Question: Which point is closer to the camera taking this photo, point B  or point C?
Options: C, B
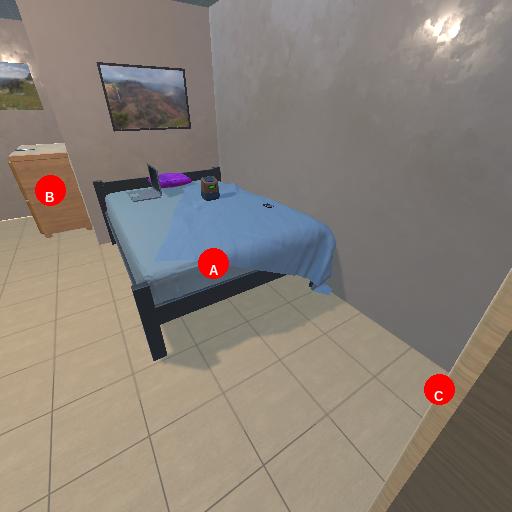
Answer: C